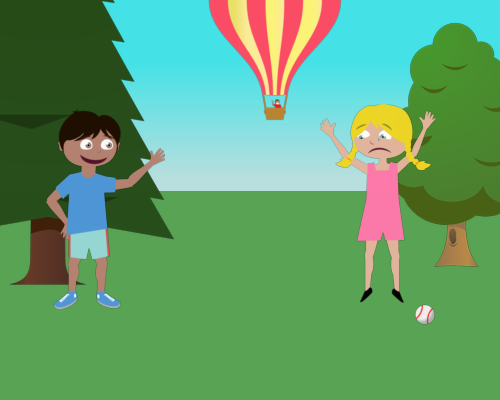
Medium pine tree left, tip and side cut off. Happy boy stands in front, right leg over trunk, facing right. Small bushy tree right, hole left, partially cut off. Sad girl in front of bushy tree, arms up, breastline at horizon, baseball near right foot. Hot air balloon in middle of sky.